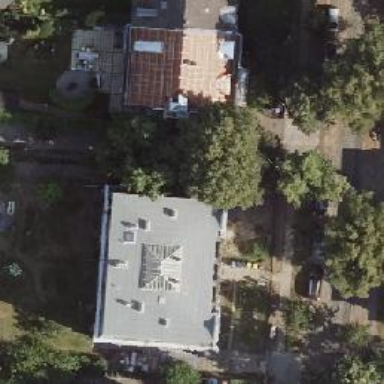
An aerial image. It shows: Detached building.